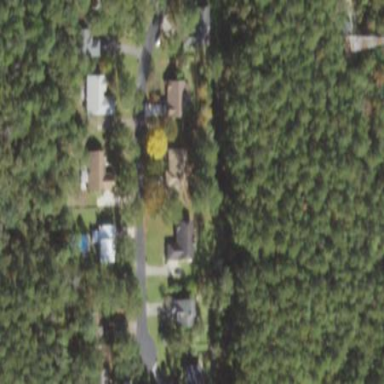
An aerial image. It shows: Residential area composed of single-family homes.